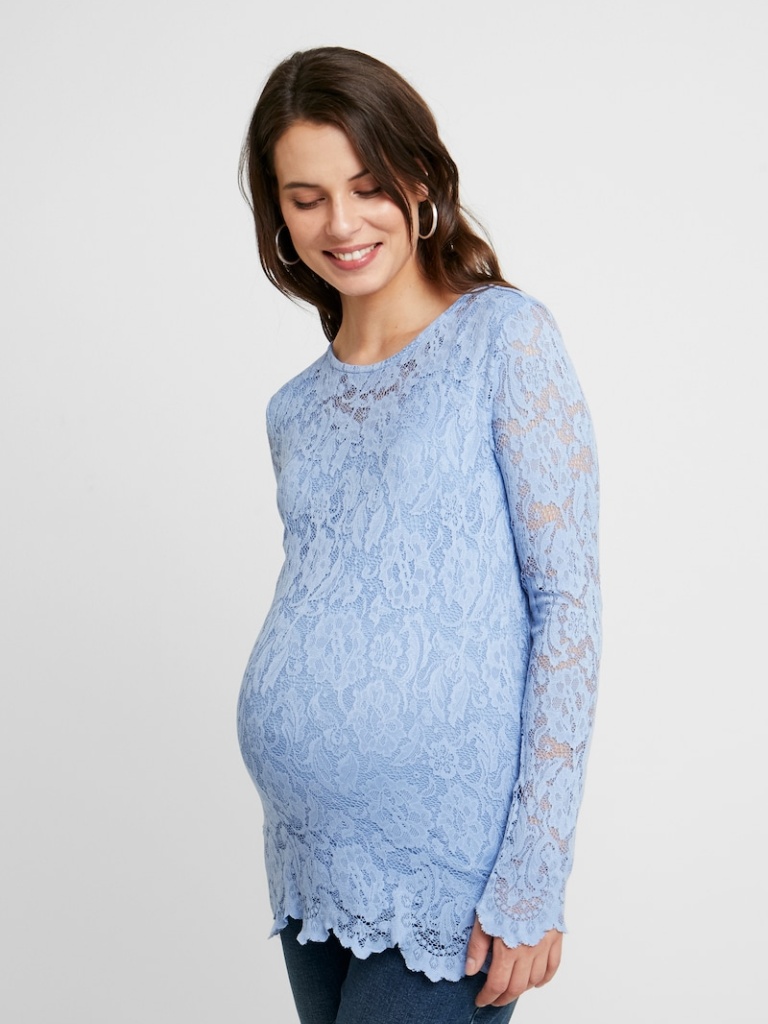
lace fitted a long-sleeved with the sleeves down hip length Untucked crew top